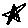
Label: star